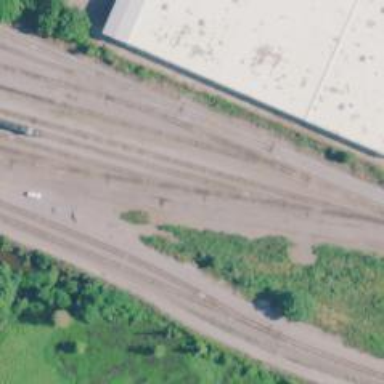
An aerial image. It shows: Railway yard.